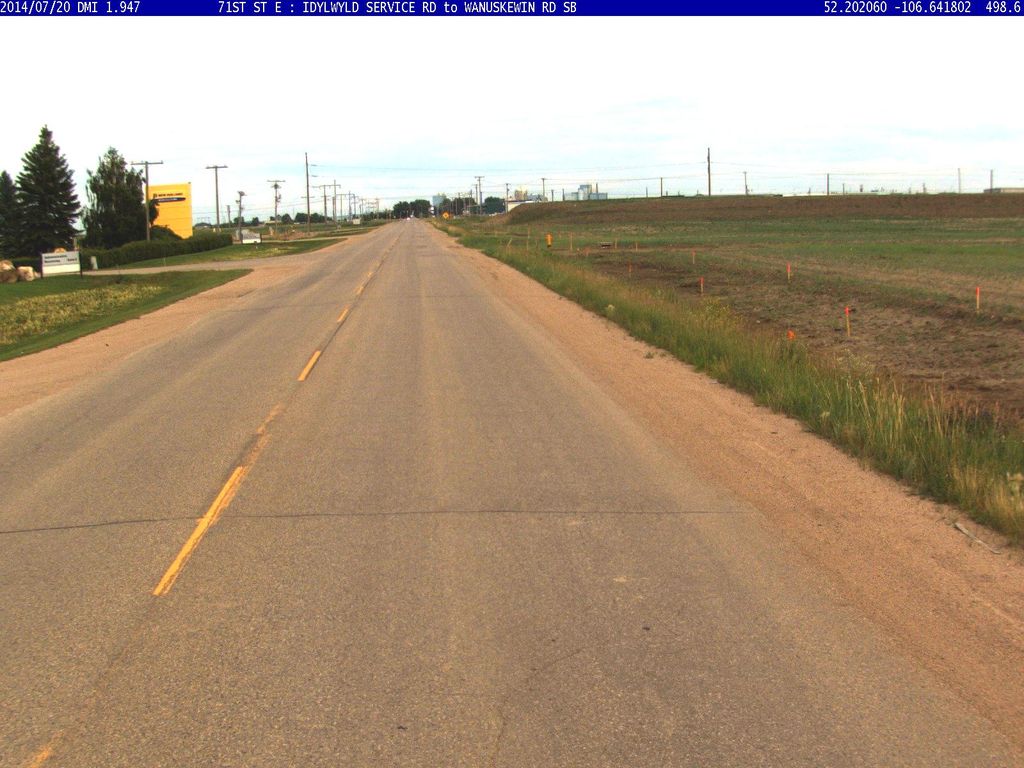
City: saskatoon